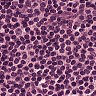
Metastatic tissue present: no